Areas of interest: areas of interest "Dingyuan Longsheng Smart Logistics Park"
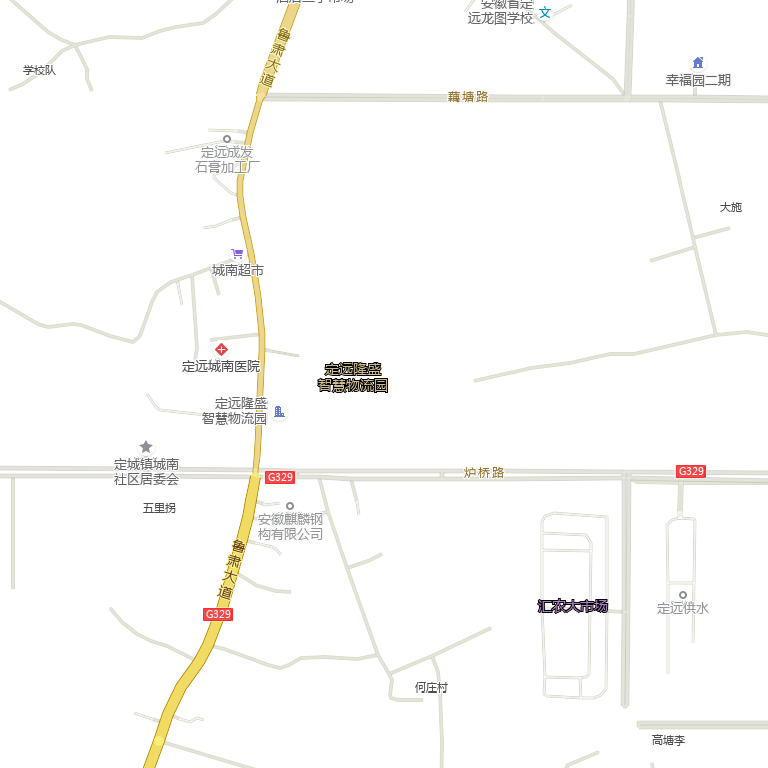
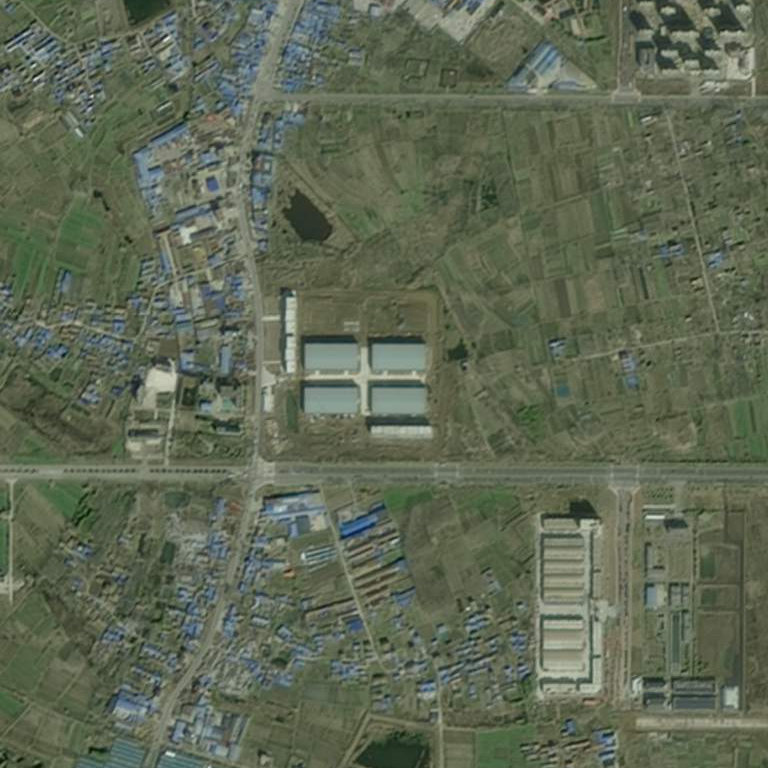